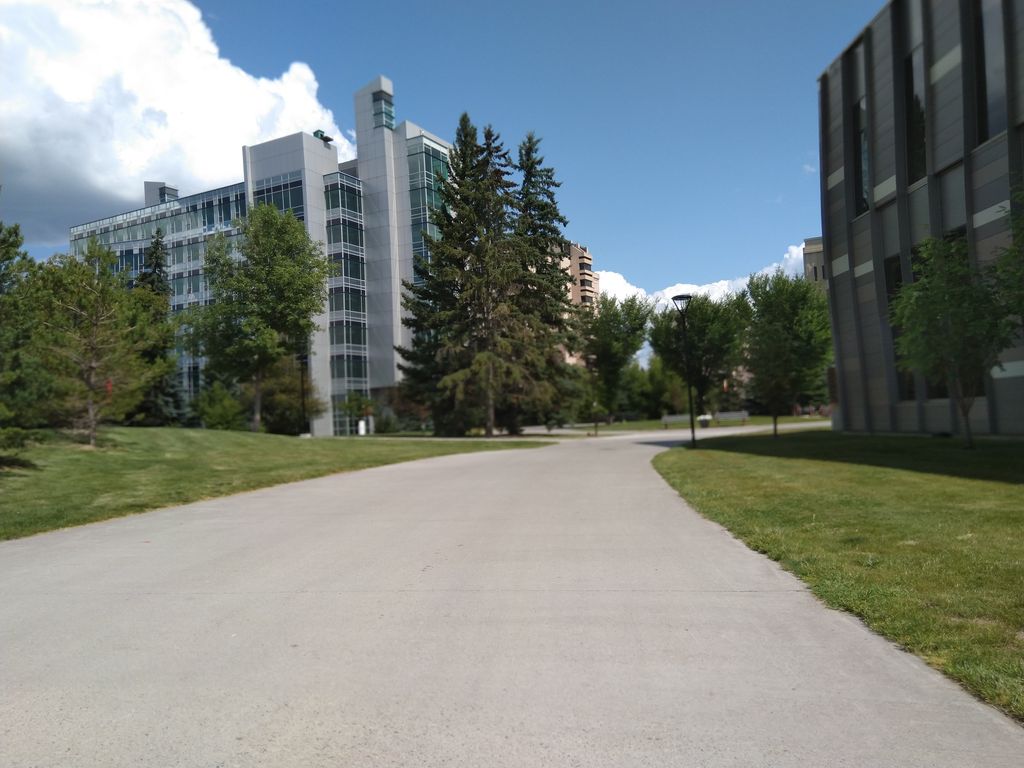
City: calgary